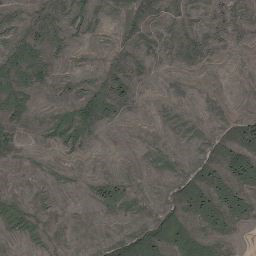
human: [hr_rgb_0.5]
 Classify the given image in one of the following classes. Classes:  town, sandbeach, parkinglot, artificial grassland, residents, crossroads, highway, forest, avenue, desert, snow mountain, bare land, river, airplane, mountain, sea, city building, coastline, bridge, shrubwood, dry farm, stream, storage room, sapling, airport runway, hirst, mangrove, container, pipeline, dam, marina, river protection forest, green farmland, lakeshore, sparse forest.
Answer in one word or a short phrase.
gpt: mountain